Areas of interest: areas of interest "Clinic"
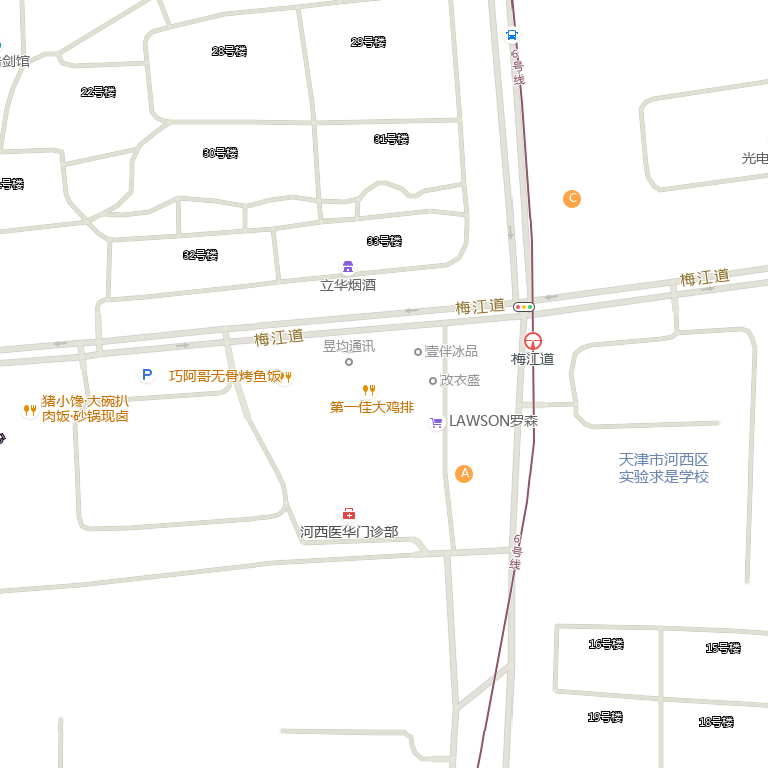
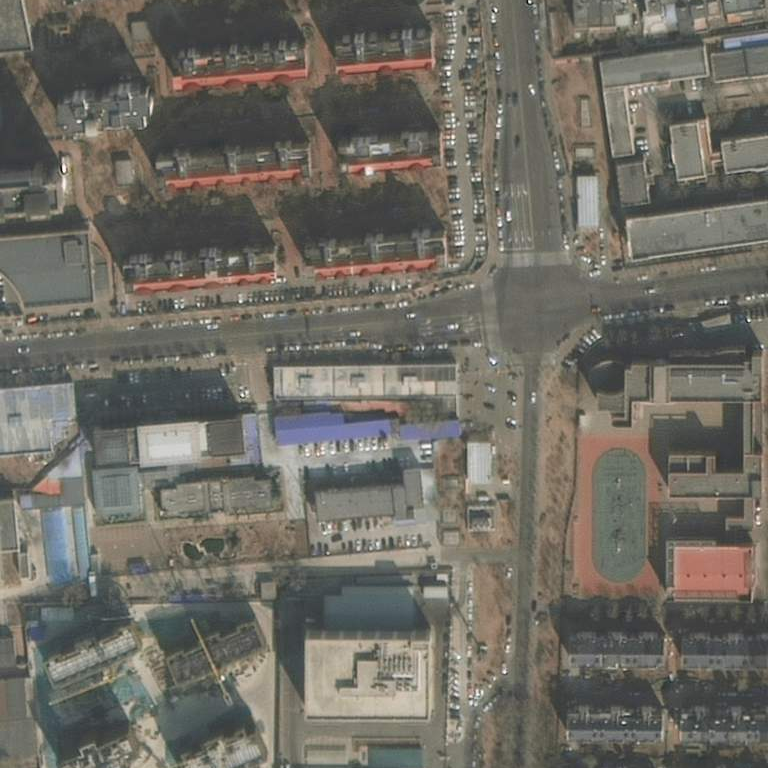